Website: lowes
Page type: account-selection
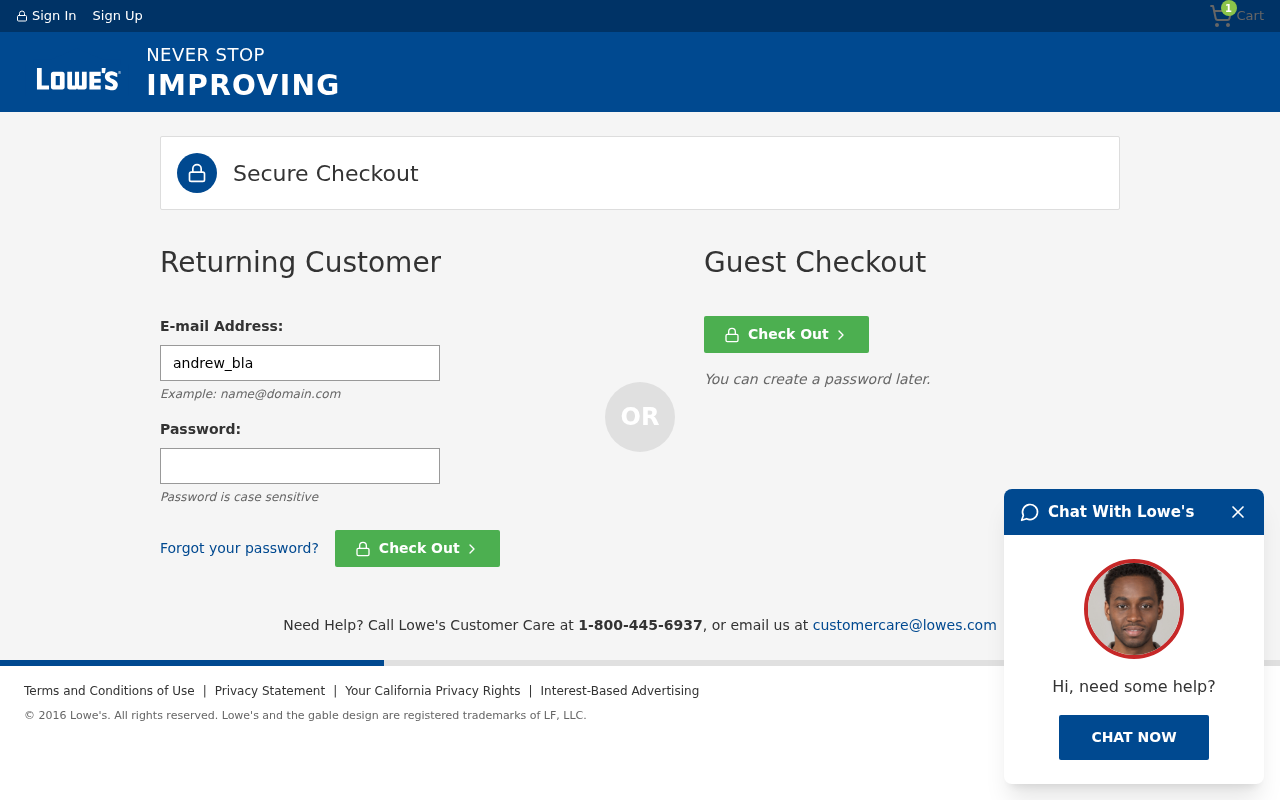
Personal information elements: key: PII_LOGIN_USERNAME
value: andrew_blanchard
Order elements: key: ORDER_NUM_ITEMS
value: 1